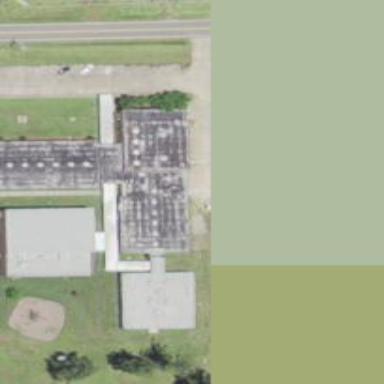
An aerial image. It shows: School.